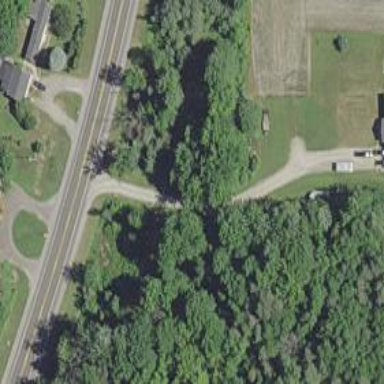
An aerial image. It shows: Driveway leading to service road.